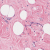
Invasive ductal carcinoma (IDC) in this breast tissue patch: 0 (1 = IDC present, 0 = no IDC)